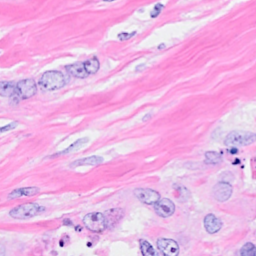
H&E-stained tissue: Breast